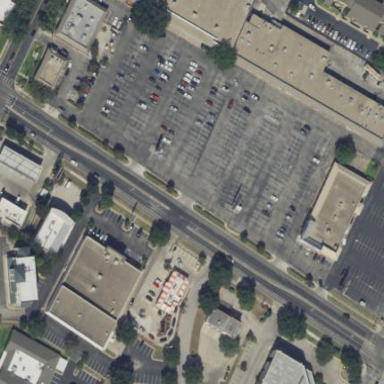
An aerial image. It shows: Parking area with asphalt surface.